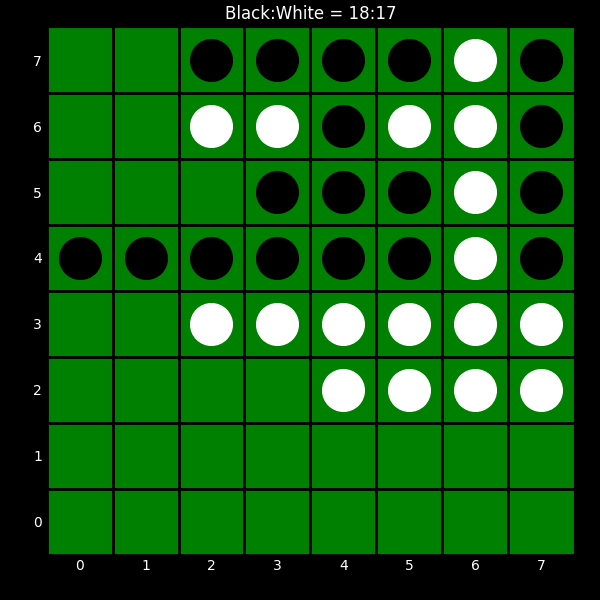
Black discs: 18
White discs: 17